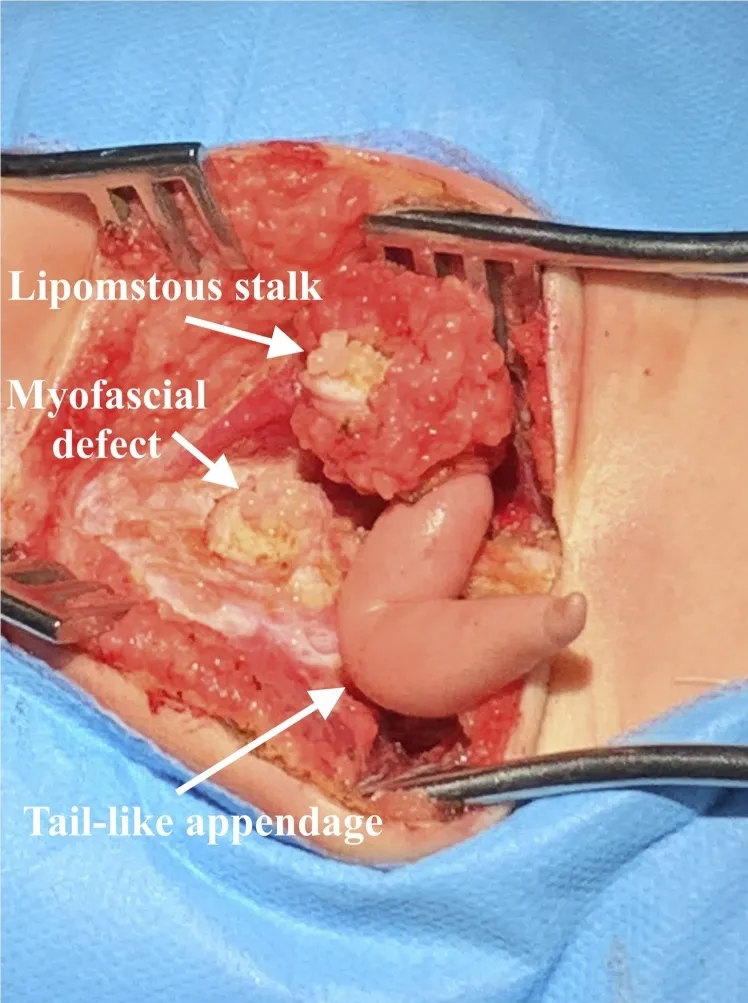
Lipomatous pedicle at the base of the appendage was dissected. The myofascial defect was located below the level of S2, which gives passage to the lipomatous pedicle.
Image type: medical_photograph (other_medical_photograph)